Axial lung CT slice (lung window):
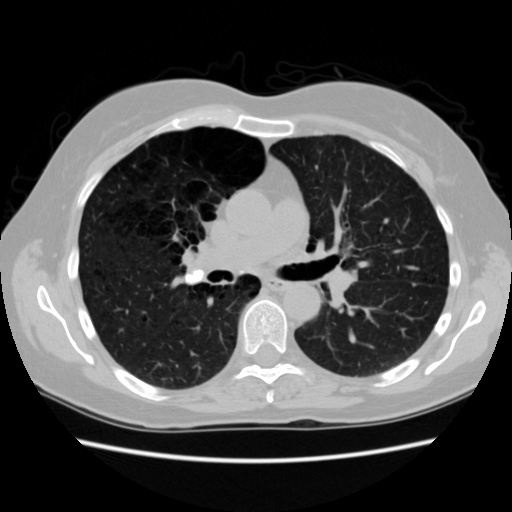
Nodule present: no